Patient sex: F
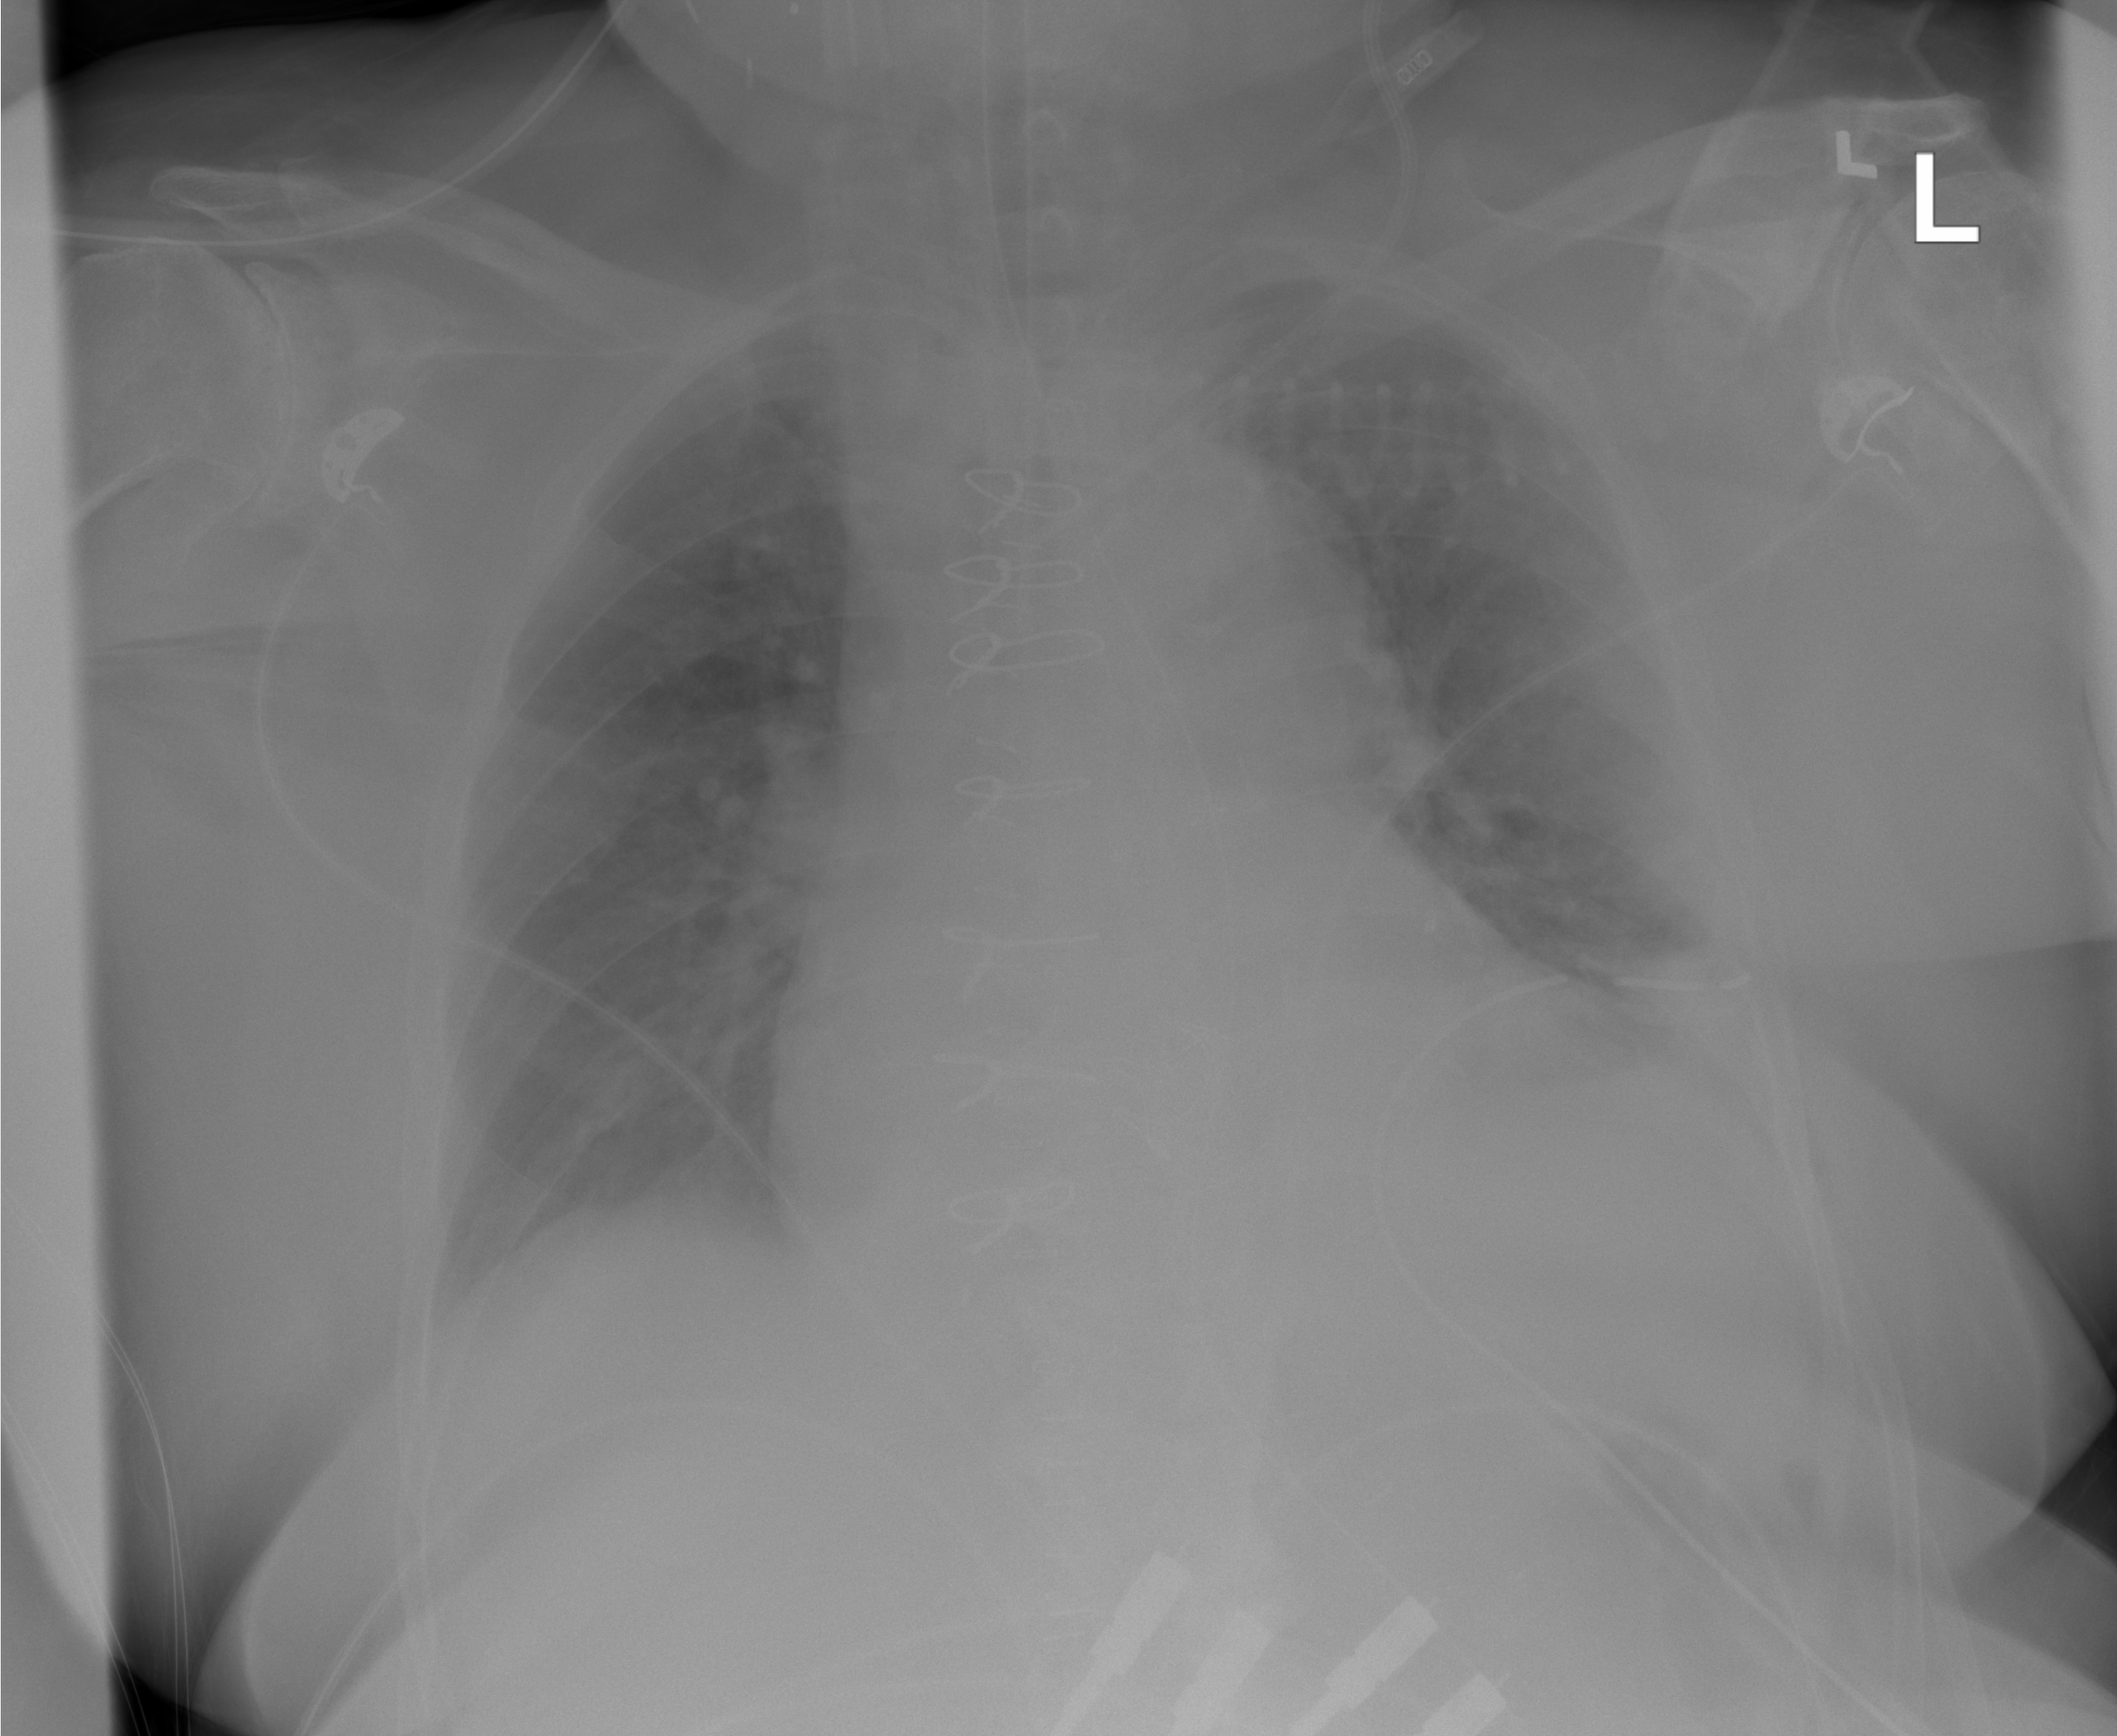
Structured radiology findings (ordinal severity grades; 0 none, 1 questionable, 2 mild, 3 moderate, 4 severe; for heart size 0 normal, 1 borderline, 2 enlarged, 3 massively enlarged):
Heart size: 2
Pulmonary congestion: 1
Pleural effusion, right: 0
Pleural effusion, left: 2
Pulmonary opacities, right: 0
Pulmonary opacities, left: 0
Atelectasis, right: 1
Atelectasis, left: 2